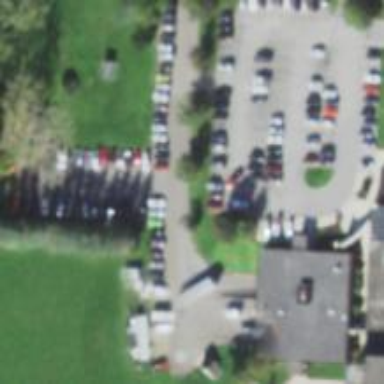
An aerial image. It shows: Parking area.